Field crop: tomato
Growth stage: 2
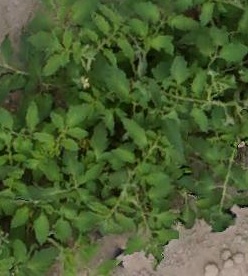
Species: tomato